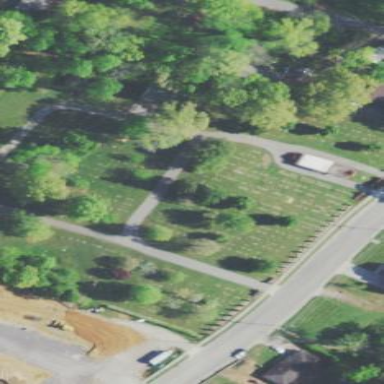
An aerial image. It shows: Cemetery.